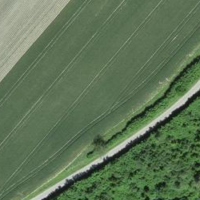
EUNIS habitat code: 52
Species observed at this site:
Falco tinnunculus
Motacilla alba
Turdus merula